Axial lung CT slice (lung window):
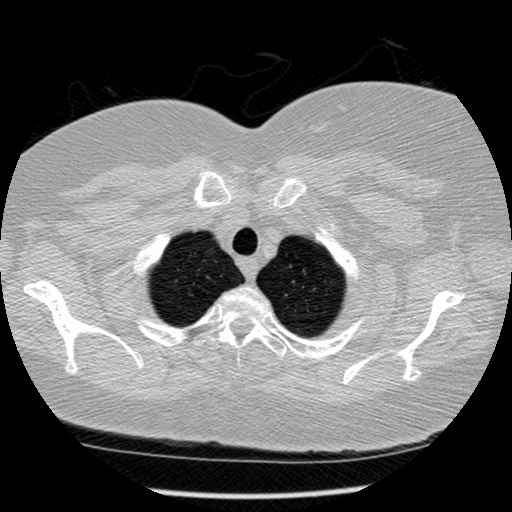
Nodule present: no